Question: I have a triangle with a javascript function that moves that image.
The issue is that the element has a square shape so (see the red part in following image) :

and allow click/hover state only inside the triangle shape?
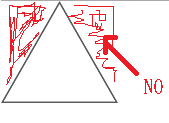
Answer: To you can use transforms to make the the triangle.
This technique is described here : <URL>
The point is to use a wrapper with hidden overflow and rotate the clickable/hoverable element so that it actualy has a triangular shape and prevent the click event or hover state outside the triangle.
<URL>
<URL>
'''
.tr {
width: 40%;
padding-bottom: 28.2842712474619%; /* = width / sqrt(2) */
position: relative;
overflow: hidden;
}
.tr a {
position: absolute;
top: 0; left: 0;
width: 100%; height: 100%;
background-color: rgba(0, 122, 199, 0.7);
transform-origin: 0 100%;
transform: rotate(45deg);
transition: background-color .3s;
}
/** hover effect **/
.tr a:hover {
background: rgba(255, 165, 0, 0.7);
}
'''
'''
<div class="tr"><a href="#"></a></div>
'''
---
Another approach would be to use an with a clickable triangle :
'''
#tr{
fill:transparent;
transition:fill .3s;
}
#tr:hover{
fill: orange;
}
/** for the demo **/
html,body{height:100%;margin:0; padding:0;}
body{background:url('https://farm8.staticflickr.com/<PHONE>35_62a5ddf8ec_c.jpg') center no-repeat;background-size:contain;}
svg{display:block;width:30%;margin:0 auto;}
'''
'''
<svg viewbox="-2 -2 104 64">
<a xlink:href="#">
<polygon id="tr" points="50 0 100 60 0 60" fill="transparent" stroke="darkorange" stroke-width="2"/>
</a>
</svg>
'''